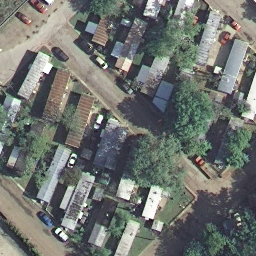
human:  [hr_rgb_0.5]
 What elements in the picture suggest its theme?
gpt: mobile home park